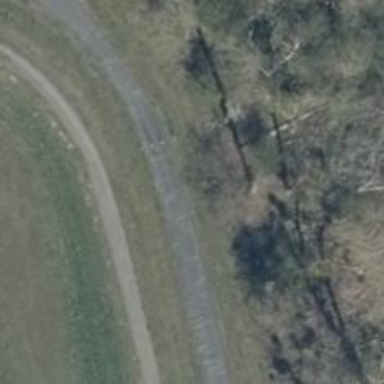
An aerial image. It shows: Asphalt track with grade1 quality.